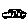
Label: car